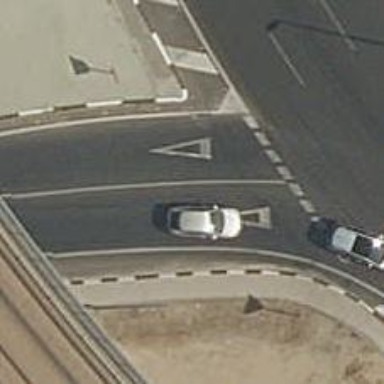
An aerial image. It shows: Road with "give way" sign.